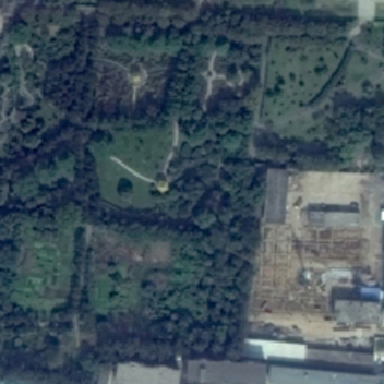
Most of the parks are green .